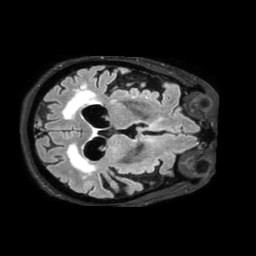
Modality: FLAIR
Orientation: axial
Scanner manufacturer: philips
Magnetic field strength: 3 T
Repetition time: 4.8 s
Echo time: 0.34 s